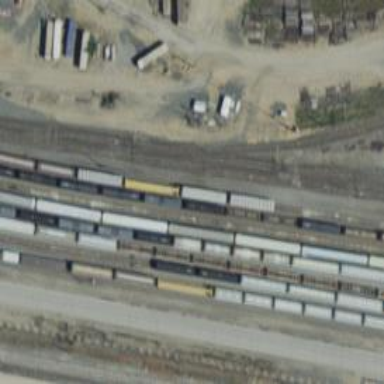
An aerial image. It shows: Railway yard in service.